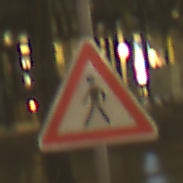
Verkehrszeichen: FussgaengerRechts
Umgebung: Outdoor, Urban
Tageszeit: Night
Wetter: Overcast
Licht: Artificial
Jahreszeit: NotSpecified
Kontrast: MediumContrast